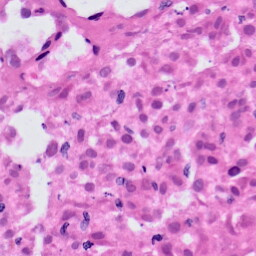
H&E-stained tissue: Skin